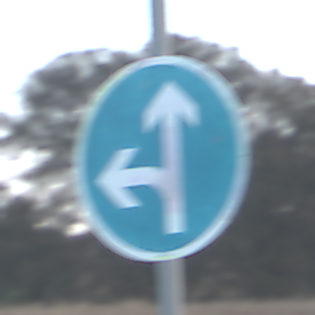
Verkehrszeichen: VorgeschriebeneFahrtrichtungGeradeausOderLinks
Umgebung: Outdoor, Nature
Tageszeit: SunriseSunset
Wetter: Clear
Licht: Natural
Jahreszeit: Winter
Kontrast: LowContrast